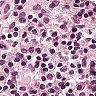
Metastatic tissue present: no